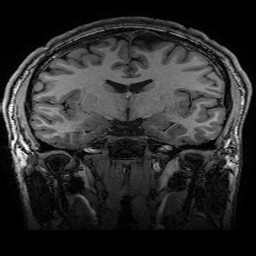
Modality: T1w
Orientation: sagittal
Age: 23
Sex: male
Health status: healthy
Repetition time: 2.53 s
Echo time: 0.0034 s